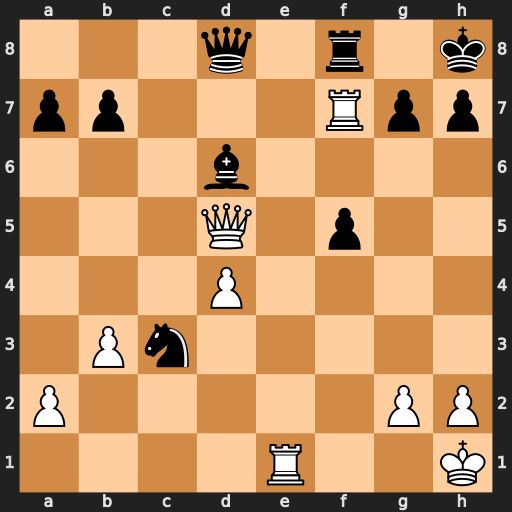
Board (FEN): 3q1r1k/pp3Rpp/3b4/3Q1p2/3P4/1Pn5/P5PP/4R2K
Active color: w
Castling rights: -
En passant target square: -
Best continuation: Rxf8+ Qxf8 Qxd6